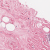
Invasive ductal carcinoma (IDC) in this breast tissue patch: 0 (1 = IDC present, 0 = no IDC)